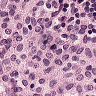
Metastatic tissue present: no